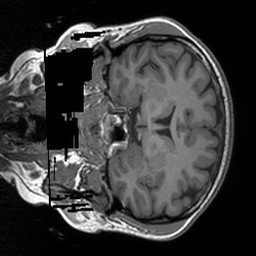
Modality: T1w
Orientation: coronal
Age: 33
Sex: female
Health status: healthy
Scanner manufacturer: siemens
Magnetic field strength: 3 T
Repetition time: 1.9 s
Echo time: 0.00252 s